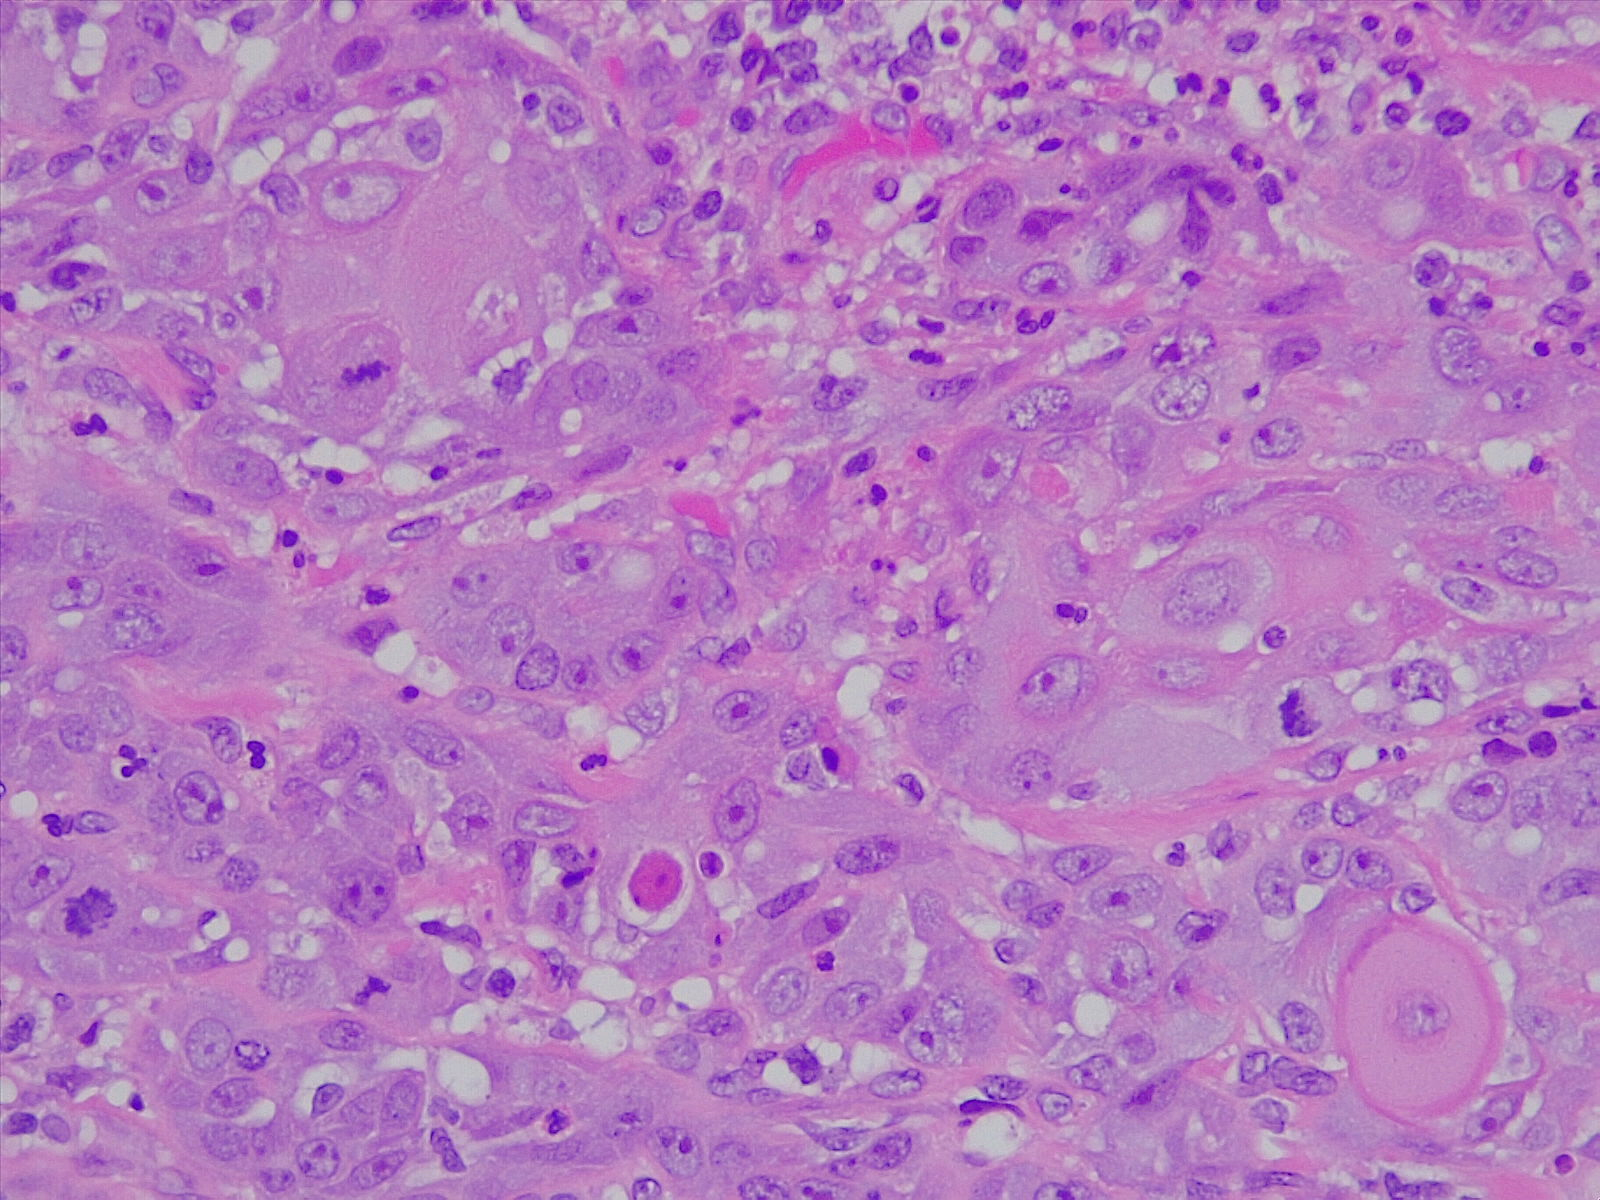
Label: lung squamous cell carcinoma, well differentiated